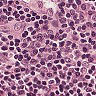
Metastatic tissue present: no